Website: lowes
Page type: payment
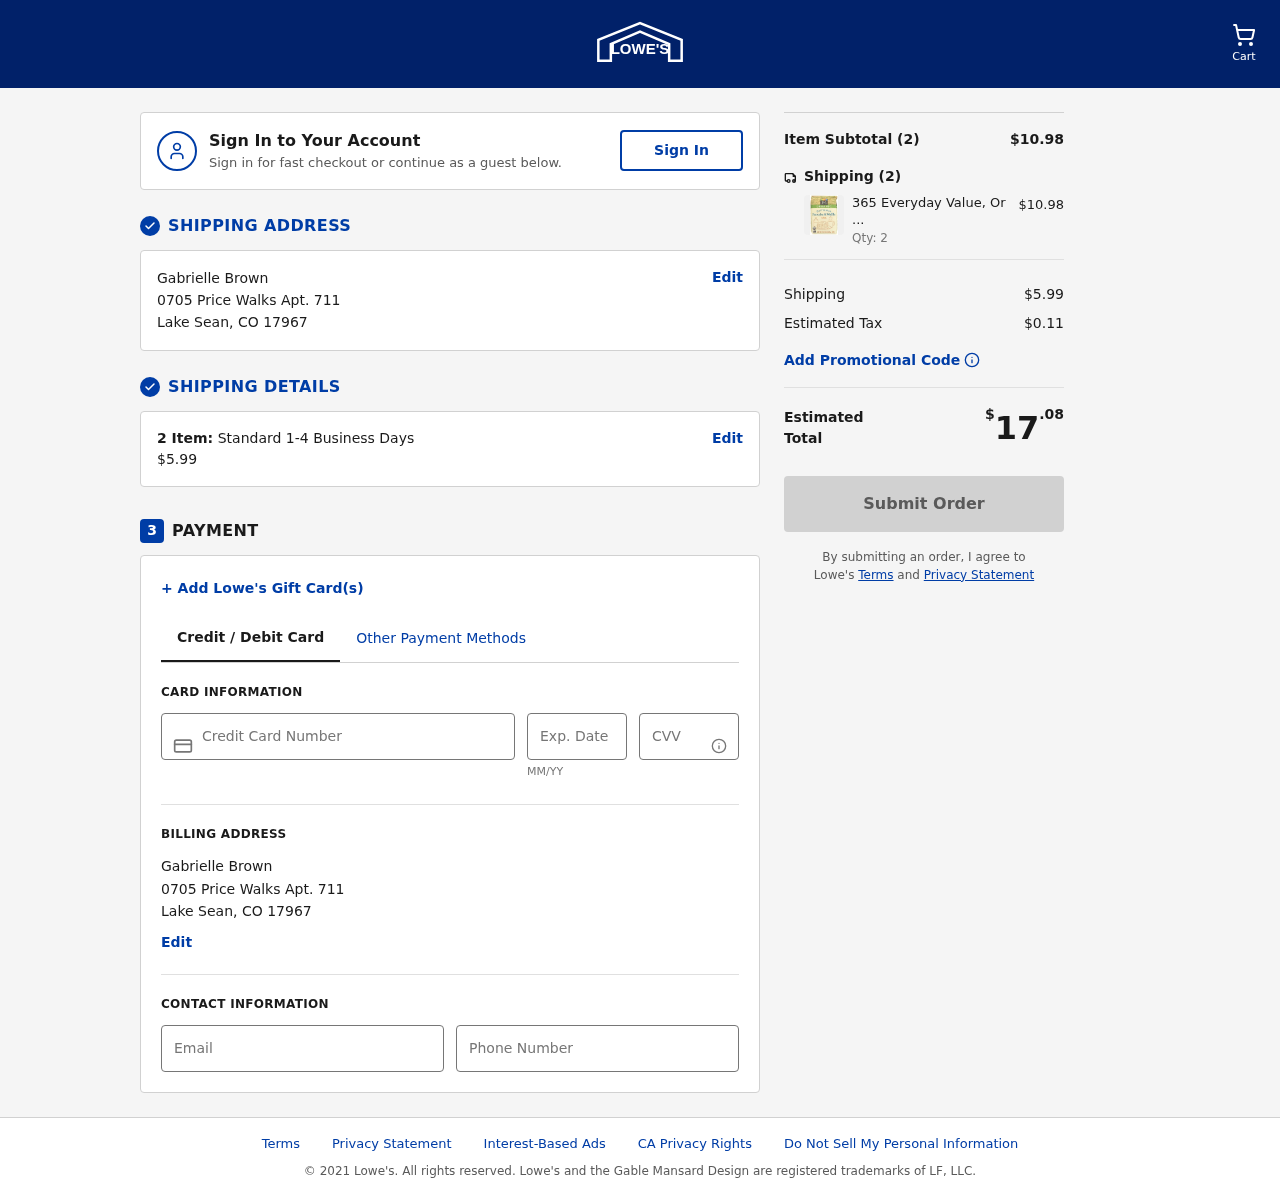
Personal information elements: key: PII_CARD_CVV
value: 218
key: PII_CARD_EXPIRY
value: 04/28
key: PII_CARD_NUMBER
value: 2261 1957 7968 9361
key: PII_CITY
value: Lake Sean
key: PII_EMAIL
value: gabrielle_brown@yahoo.com
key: PII_FULLNAME
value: Gabrielle Brown
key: PII_PHONE
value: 3015975933
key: PII_POSTCODE
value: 17967
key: PII_STATE_ABBR
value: CO
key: PII_STREET
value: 0705 Price Walks Apt. 711
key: PII_FULLNAME2
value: Gabrielle Brown
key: PII_STREET2
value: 0705 Price Walks Apt. 711
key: PII_CITY2
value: Lake Sean
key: PII_STATE_ABBR2
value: CO
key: PII_POSTCODE2
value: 17967
Product elements: key: PRODUCT1_NAME
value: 365 Everyday Value, Organic Buttermilk Pancake & Waffle Mix, 32 oz
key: PRODUCT1_PRICE
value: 5.49
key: PRODUCT1_QUANTITY
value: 2
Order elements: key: ORDER_NUM_ITEMS
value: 2
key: ORDER_SHIPPING_COST
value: $5.99
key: ORDER_NUM_ITEMS2
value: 2
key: ORDER_SUBTOTAL
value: $10.98
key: ORDER_NUM_ITEMS3
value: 2
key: ORDER_SHIPPING_COST2
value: $5.99
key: ORDER_TAX
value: $0.11
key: ORDER_TOTAL
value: $17.08